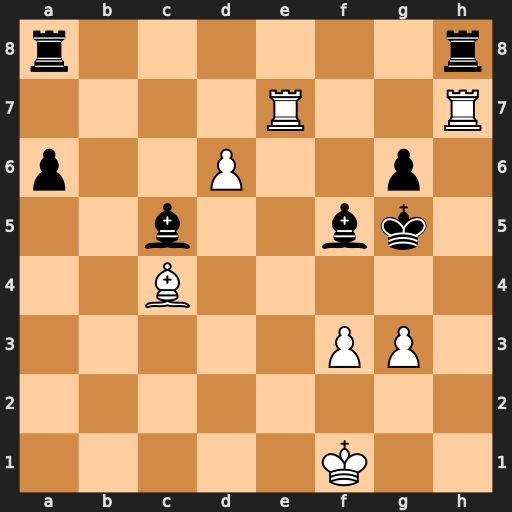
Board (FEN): r6r/4R2R/p2P2p1/2b2bk1/2B5/5PP1/8/5K2
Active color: w
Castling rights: -
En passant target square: -
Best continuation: f4+ Kg4 Kg2 Be4+ Rxe4 Rxh7 Re5 Rh2+ Kxh2